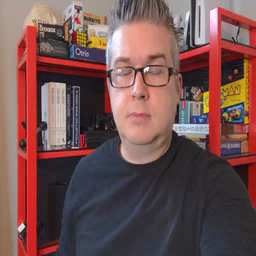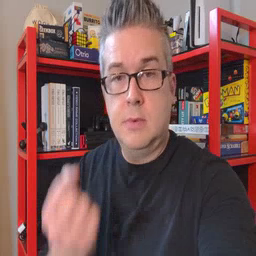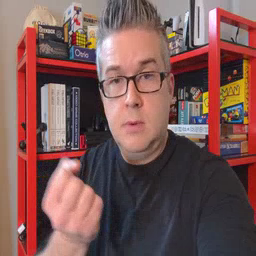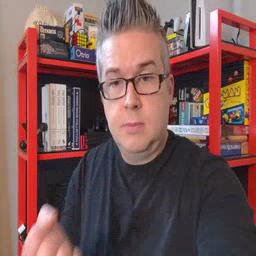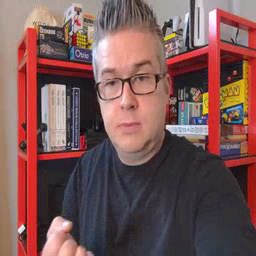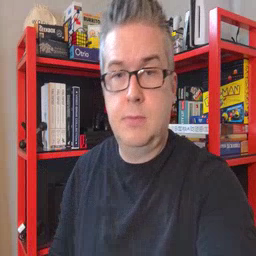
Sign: drawer